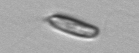
Label: Chrysochromulina